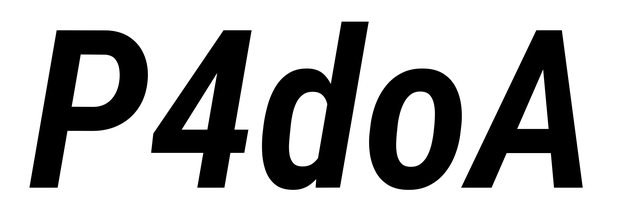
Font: Roboto-Italic_Condensed_SemiBold_Italic